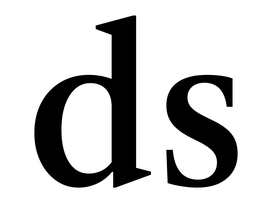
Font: LibreCaslonText_Medium